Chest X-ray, AP view. Patient: 32 years old, sex F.
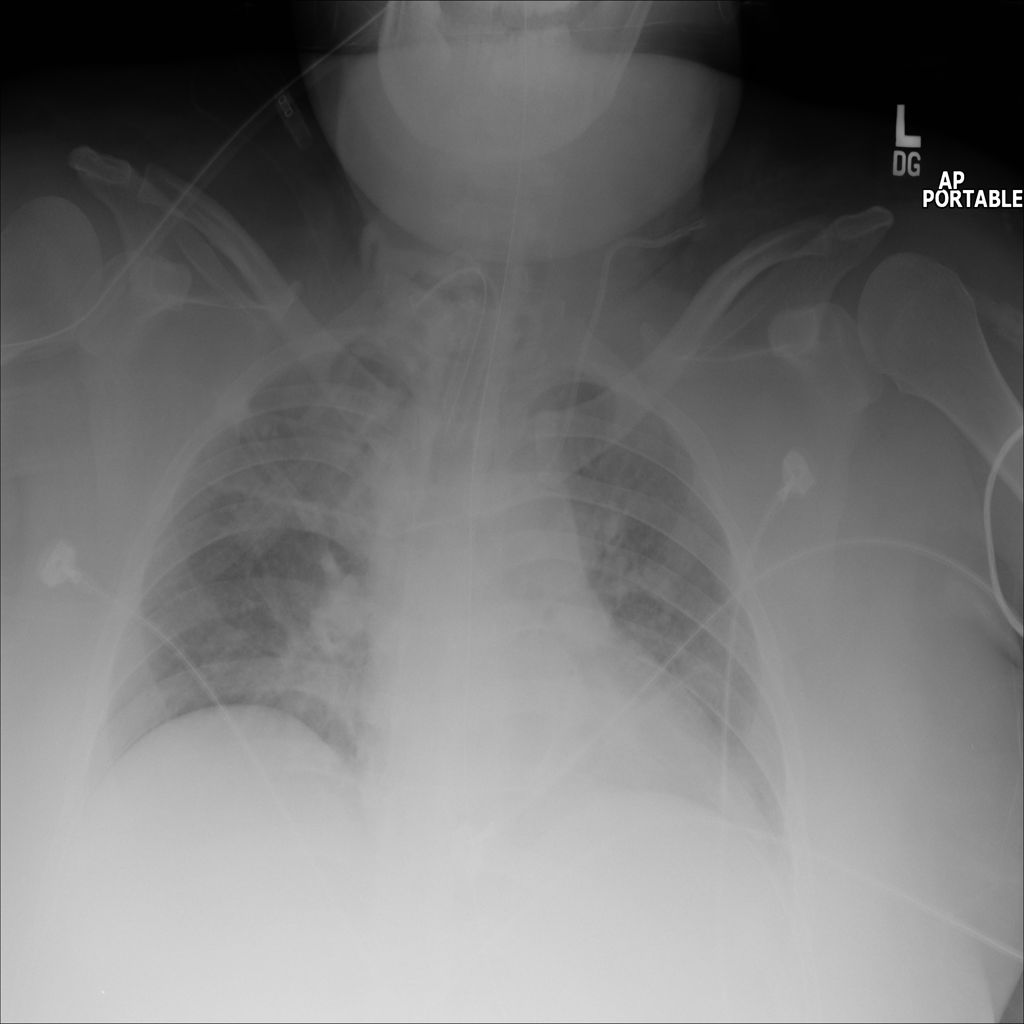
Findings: Infiltration